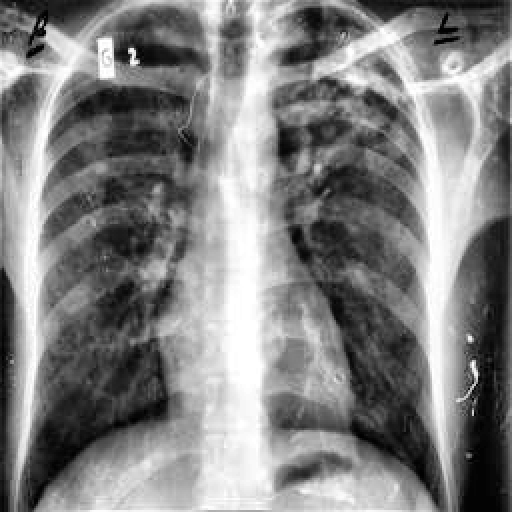
Finding: TUBERCULOSIS